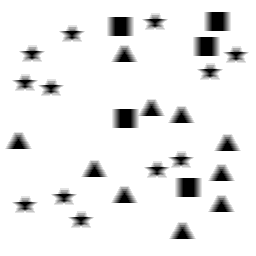
Squares: 5
Triangles: 10
Stars: 12
Total shapes: 27